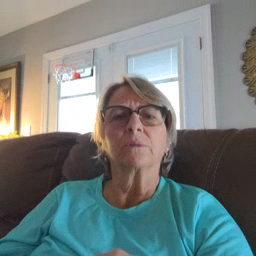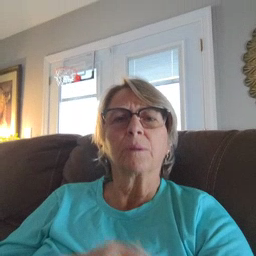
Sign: garbage